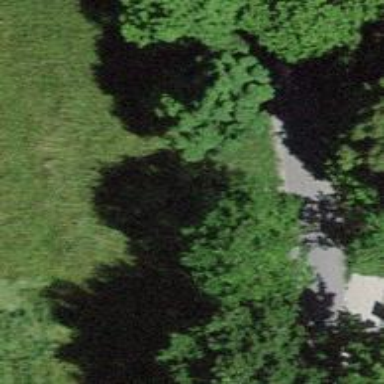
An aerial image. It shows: Row of deciduous broadleaved trees.